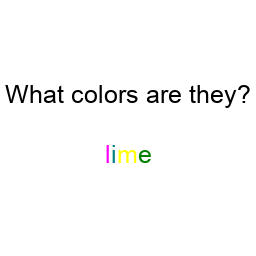
Color: magenta, teal, yellow, green
Color name shown: lime
Background color: white
Question text color: black